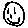
Label: smiley face